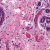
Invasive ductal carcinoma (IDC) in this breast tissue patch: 0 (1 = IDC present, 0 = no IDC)